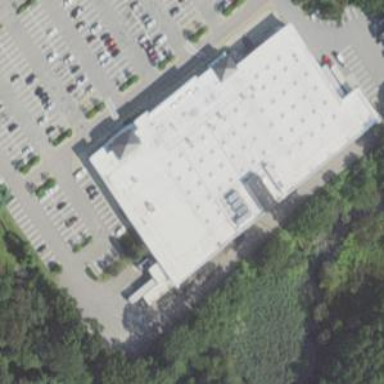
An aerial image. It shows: Supermarket.